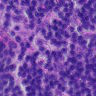
Metastatic tissue present: no